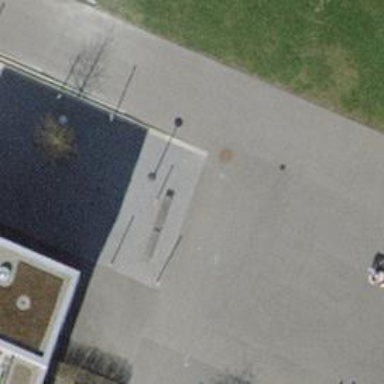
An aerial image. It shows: Brown bench.